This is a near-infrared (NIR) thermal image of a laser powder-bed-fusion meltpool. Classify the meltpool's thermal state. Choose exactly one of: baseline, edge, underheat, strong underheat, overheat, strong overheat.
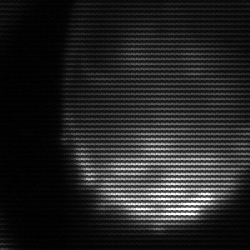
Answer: edge